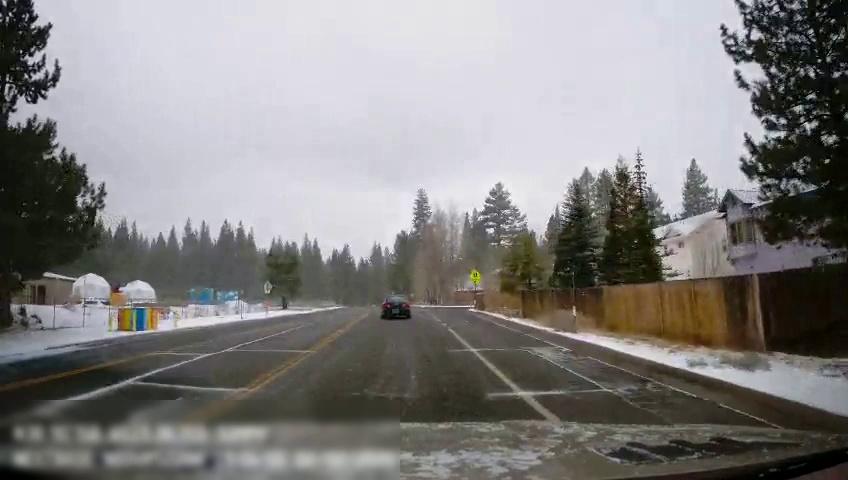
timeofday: Day
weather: Snowy
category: Drivable Space
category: Vehicles | Car
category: Lanes | Alternate Lane
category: Lanes | Current Lane
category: Lanes | Opposite Lane
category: Lanes | Alternate Lane
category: Lanes | Current Lane
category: Traffic | Signs